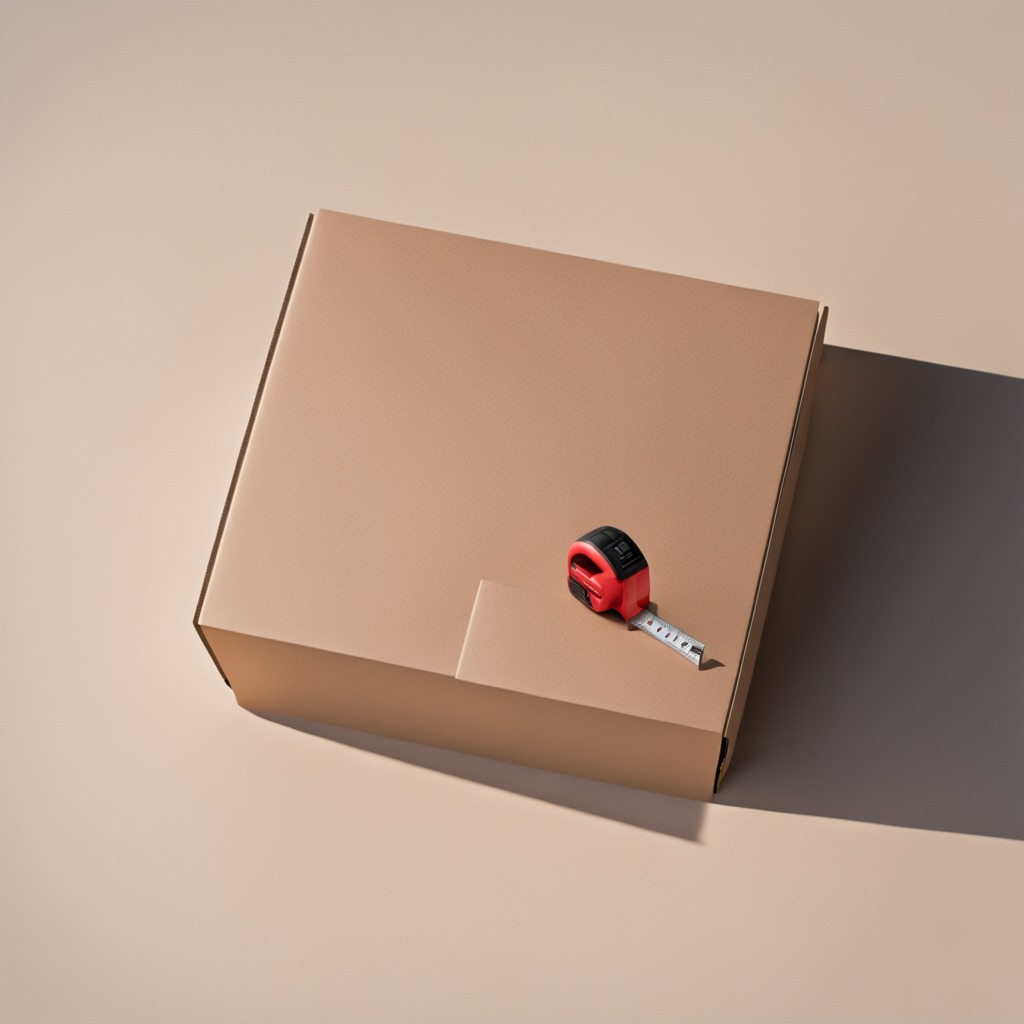
A measuring tape lying on a clean dry cardboard box surface in an outdoor workshop during daytime bright natural light soft shadows slightly creased but